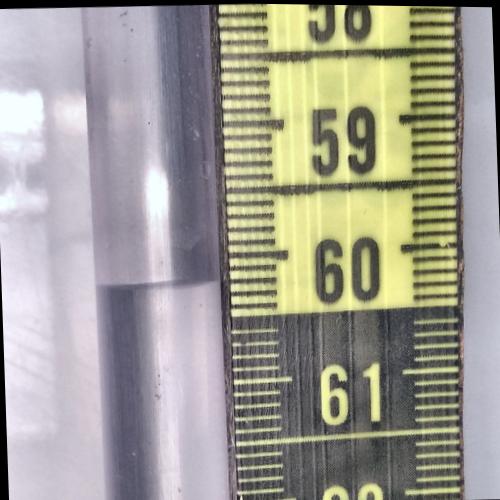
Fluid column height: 60.2 cm